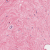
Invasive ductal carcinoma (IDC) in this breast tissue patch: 0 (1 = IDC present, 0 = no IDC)